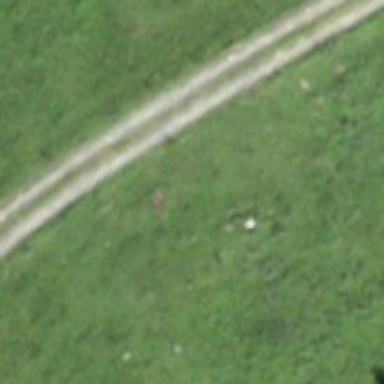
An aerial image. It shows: Unpaved track with grade2 quality type.